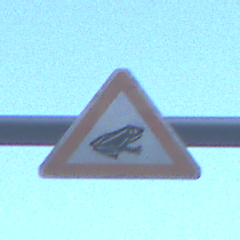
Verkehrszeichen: AmphibienwanderungLinks
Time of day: SunriseSunset
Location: Outdoor (Urban)
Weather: PartlyCloudy
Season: NotSpecified
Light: Natural